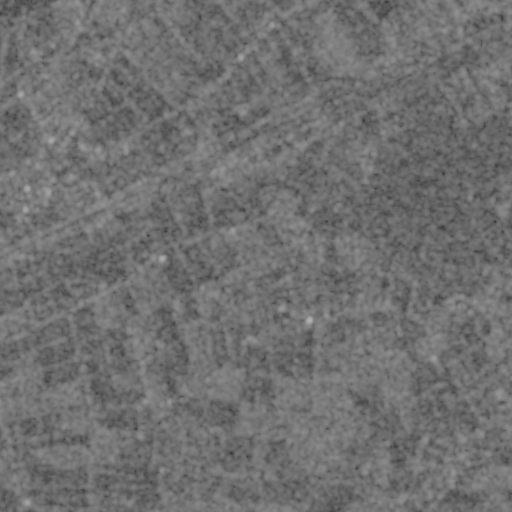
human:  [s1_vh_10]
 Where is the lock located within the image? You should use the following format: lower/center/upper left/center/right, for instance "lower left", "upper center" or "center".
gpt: The lock is located in the center of the image.
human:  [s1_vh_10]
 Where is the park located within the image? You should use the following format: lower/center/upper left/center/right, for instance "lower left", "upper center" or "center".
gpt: The park is located in the upper left of the image.
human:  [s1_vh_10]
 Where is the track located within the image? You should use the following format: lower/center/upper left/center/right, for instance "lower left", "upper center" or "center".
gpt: The track is located in the lower right of the image.
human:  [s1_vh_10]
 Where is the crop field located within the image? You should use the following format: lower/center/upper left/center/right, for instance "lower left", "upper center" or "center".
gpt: There is no crop field in the image.

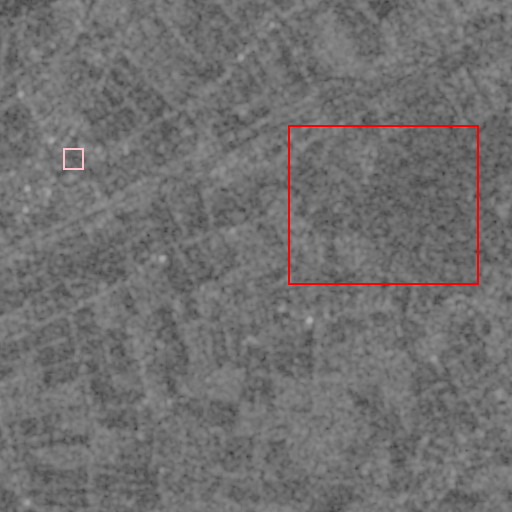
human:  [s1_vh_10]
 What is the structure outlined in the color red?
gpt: The structure outlined in red is a crop field.
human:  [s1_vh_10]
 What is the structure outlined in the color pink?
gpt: The structure outlined in pink is a park.
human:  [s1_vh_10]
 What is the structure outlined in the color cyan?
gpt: There is no cyan outline.